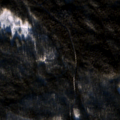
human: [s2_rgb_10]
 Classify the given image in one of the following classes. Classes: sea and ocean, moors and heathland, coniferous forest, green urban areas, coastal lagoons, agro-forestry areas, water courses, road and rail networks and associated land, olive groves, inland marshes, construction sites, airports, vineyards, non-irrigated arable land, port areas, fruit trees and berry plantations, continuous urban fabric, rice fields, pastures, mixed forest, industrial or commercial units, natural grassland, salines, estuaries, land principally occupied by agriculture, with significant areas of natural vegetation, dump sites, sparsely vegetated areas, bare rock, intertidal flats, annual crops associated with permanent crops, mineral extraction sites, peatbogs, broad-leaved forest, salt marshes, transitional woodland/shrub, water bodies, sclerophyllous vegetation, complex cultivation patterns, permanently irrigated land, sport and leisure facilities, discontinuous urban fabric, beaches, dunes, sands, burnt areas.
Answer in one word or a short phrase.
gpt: coniferous forest, water bodies